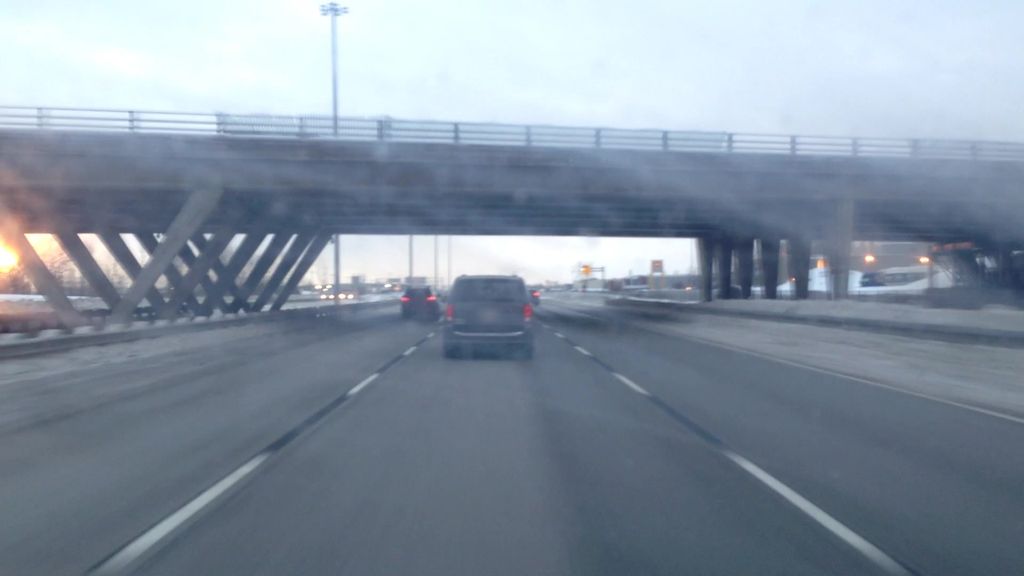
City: montreal